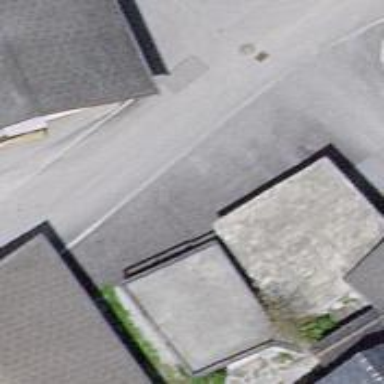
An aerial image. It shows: Simple and straightforward house.